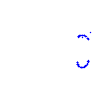
Particle: proton